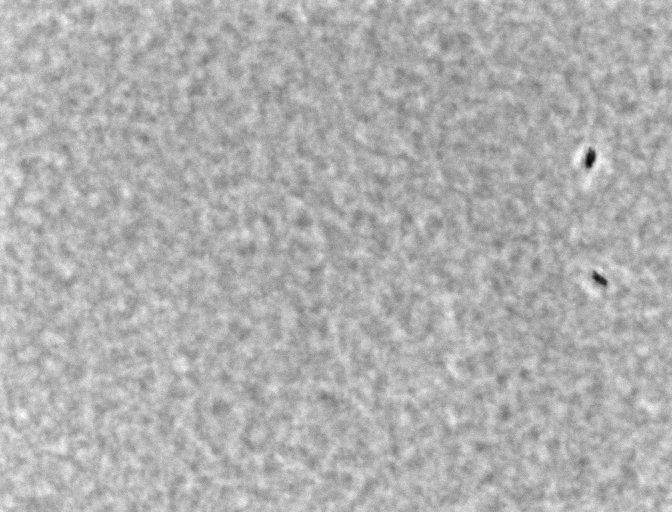
Listeria innocua